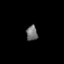
Tissue: prostate
Cell type: T cells
Senescence score: 0.2991
Nuclear area (px): 166
Mean DAPI intensity: 113.687